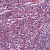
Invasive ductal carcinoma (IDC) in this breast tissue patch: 1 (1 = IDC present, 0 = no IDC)